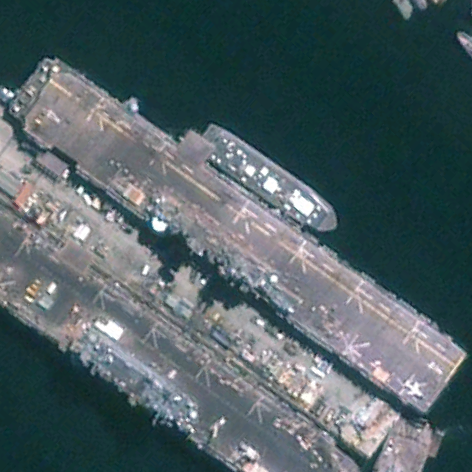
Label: assault